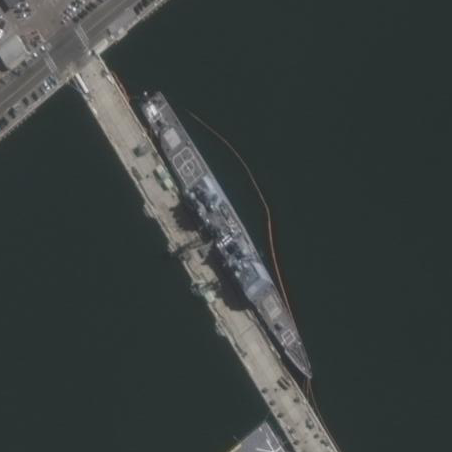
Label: cruiser